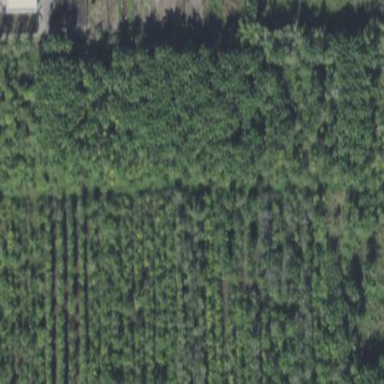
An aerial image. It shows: Orchard.